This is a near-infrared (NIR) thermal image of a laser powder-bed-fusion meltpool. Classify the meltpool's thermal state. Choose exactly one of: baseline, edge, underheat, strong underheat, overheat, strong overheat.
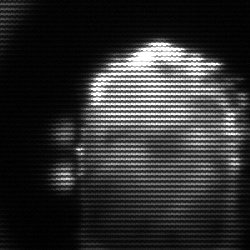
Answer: baseline